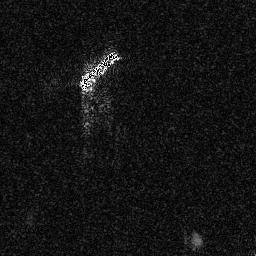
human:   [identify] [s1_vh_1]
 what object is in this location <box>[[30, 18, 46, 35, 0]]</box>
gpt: <ref>1 large ship at the top</ref>